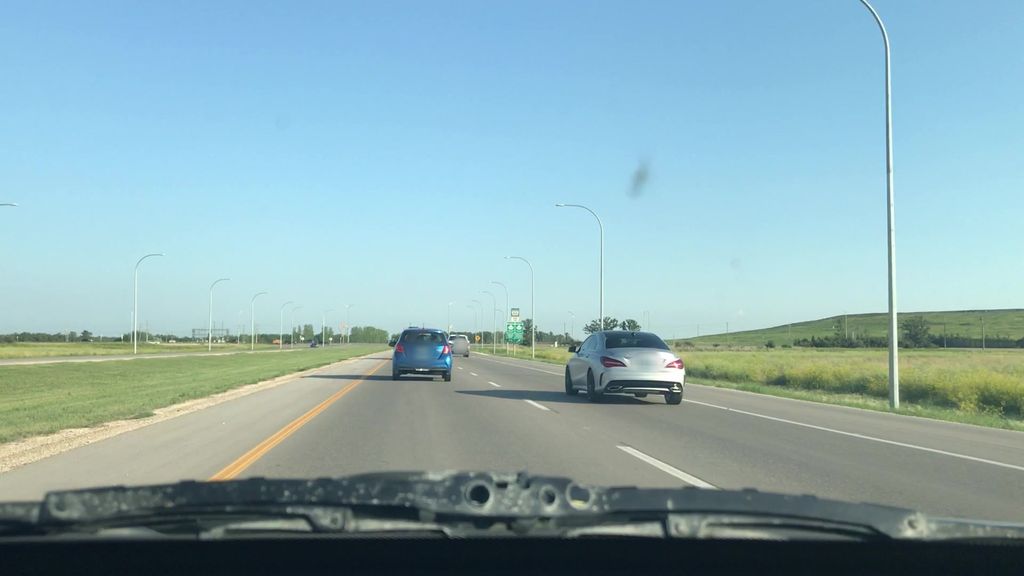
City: winnipeg